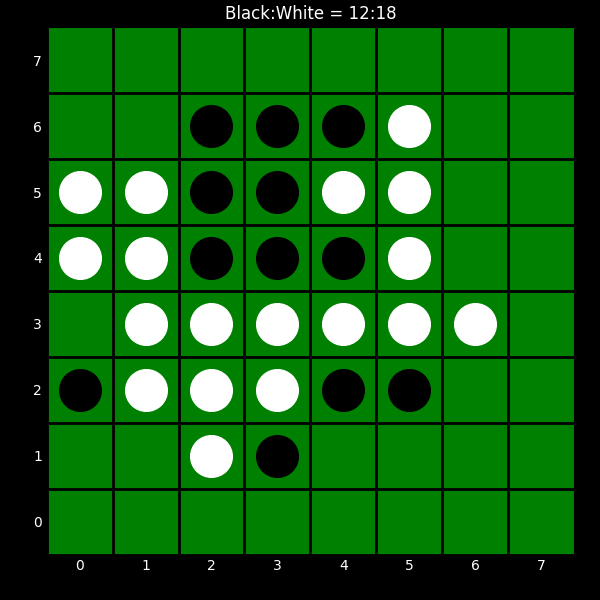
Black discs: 12
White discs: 18